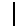
Label: car